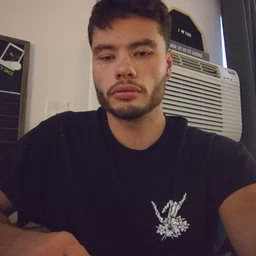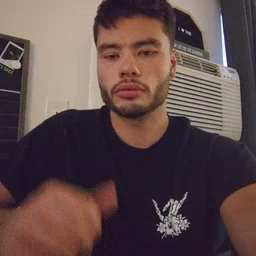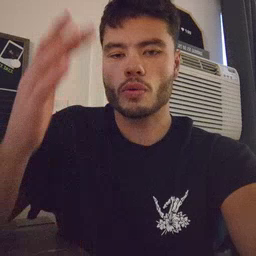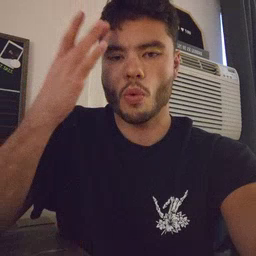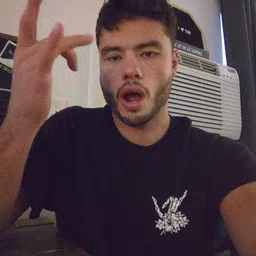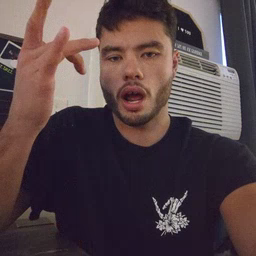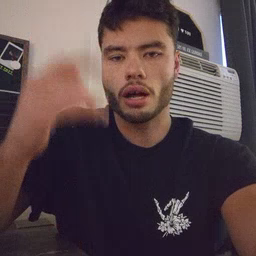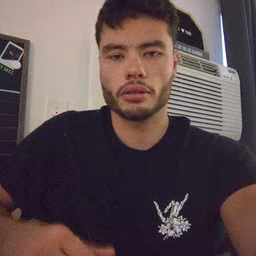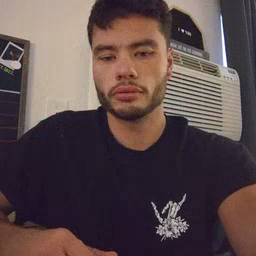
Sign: why